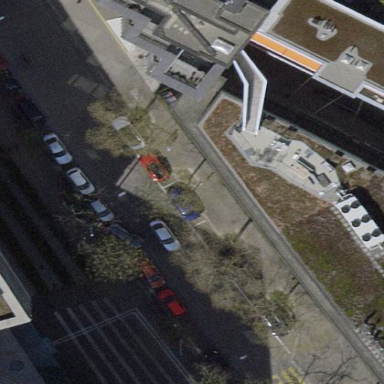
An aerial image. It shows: Parking lane.